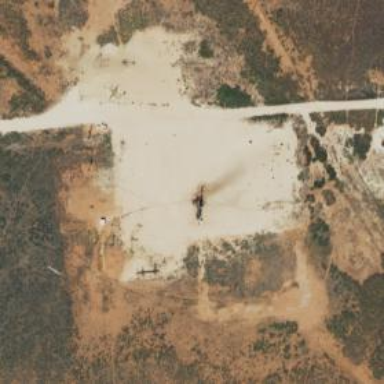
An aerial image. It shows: Petroleum well.